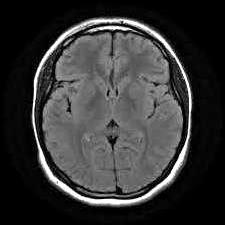
Label: notumor